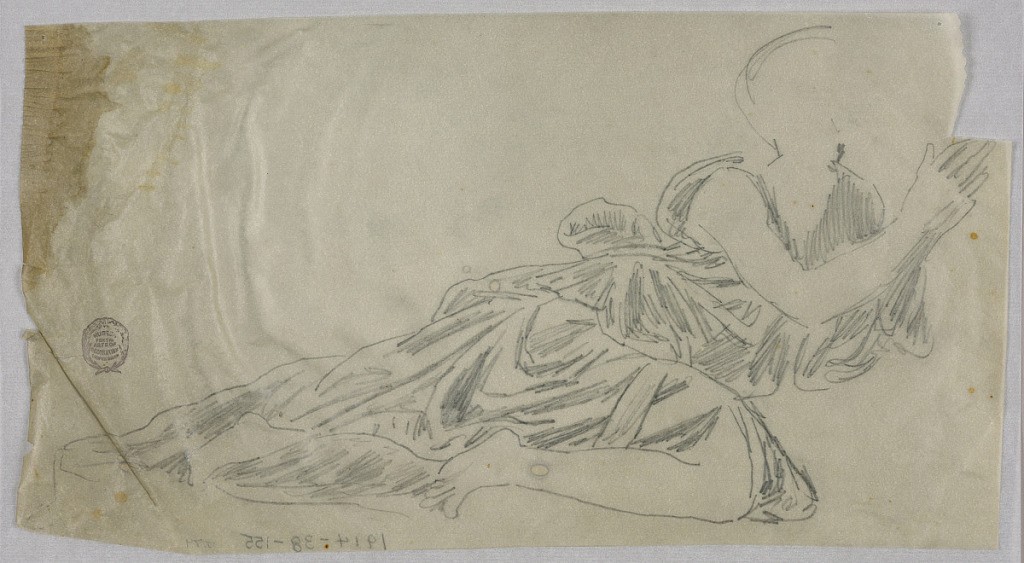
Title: Drapery Study
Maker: Francis Augustus Lathrop, American, 1849–1909
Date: ca. 1895
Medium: Graphite on tracing paper
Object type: Drawing
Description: Female figure reclining to the right, head up and hands in a praying attitude.